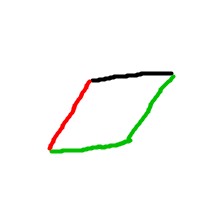
Shape: parallelogram